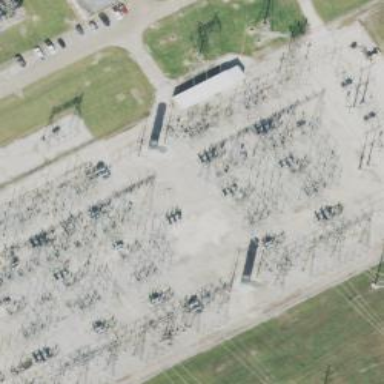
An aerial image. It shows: Switch for power supply.